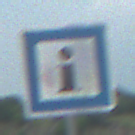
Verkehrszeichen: Informationsstelle
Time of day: MorningAfternoon
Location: Outdoor (Nature)
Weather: PartlyCloudy
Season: NotSpecified
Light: Natural